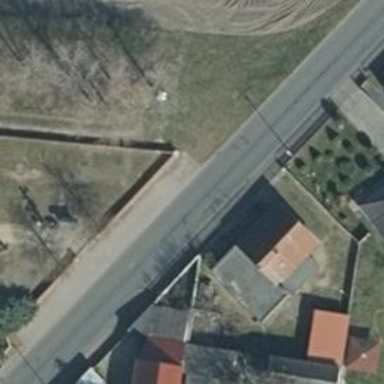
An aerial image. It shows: Tertiary road with asphalt surface.